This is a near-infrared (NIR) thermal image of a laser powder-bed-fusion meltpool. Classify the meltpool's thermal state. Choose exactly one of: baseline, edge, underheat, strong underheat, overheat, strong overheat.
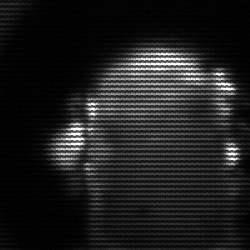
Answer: baseline